Question: I was searching for a way to plot this function as a scalar field, in particular as continuous scalar field:
'''
library(rgl)
points = seq(-2, 0, length=20)
XY = expand.grid(X=points,Y=-points)
Zf <- function(X,Y){
X^2-Y^2;
}
Z <- Zf(XY$X, XY$Y)
open3d()
rgl.surface(x=points, y=matrix(Z,20), coords=c(1,3,2),z=-points)
axes3d()
'''
A scalar field is usually plotted with two axis X and Y, where Z is represent by a colour( <URL>
With ggplot() I can do this:
'''
daf=data.frame(XY$X,XY$Y,Z)
ggplot(daf)+geom_point(aes(XY.X,XY.Y,color=Z))
'''

But still not a continuous field.
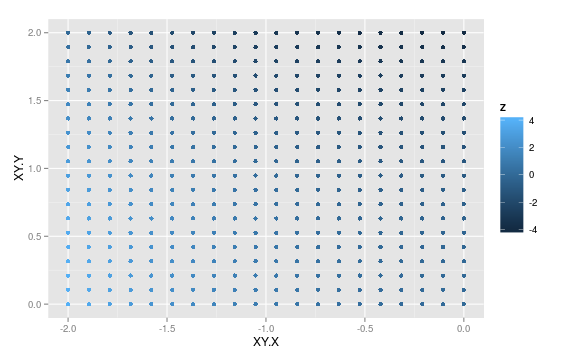
Answer: This can be achieved by the 'image' function:
'''
Z <- outer(points, points, Zf)
image(points, points, Z)
'''

This method just uses nearest neighbor interpolation, but if you want a smoother representation, you can use other types of interpolation:
'''
library(fields)
# Bilinear interpolation
interp_points = seq(-2, 0, length = 200)
interp_bilinear <- interp.surface(list(x = X, y = Y, z = Z),
loc = expand.grid(interp_points, interp_points))
image(interp_points, interp_points, matrix(interp_bilinear, 200, 200))
'''

'''
# Bicubic interpolation
library(akima)
interp_bicubic <- bicubic.grid(X, Y, Z, xlim = c(-2, 0), ylim = c(-2, 0),
dx = 2 / (200 - 1), dy = 2 / (200 - 1))
image(interp_bicubic)
'''

The difference between different interpolation schemes becomes clearer when you have fewer observations or more wildly behaving functions: